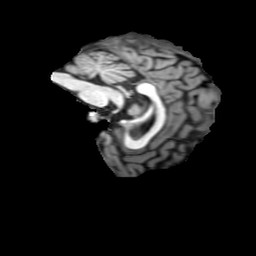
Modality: T1w
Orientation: sagittal
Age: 52
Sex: female
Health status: healthy